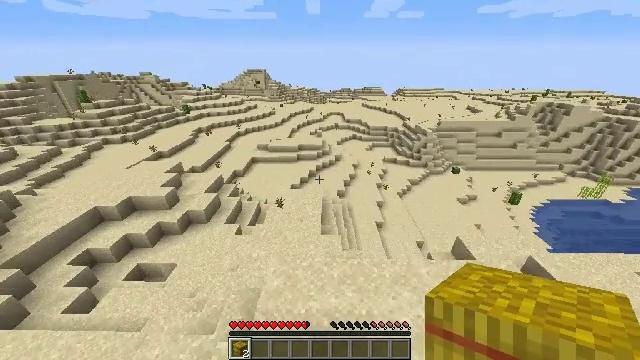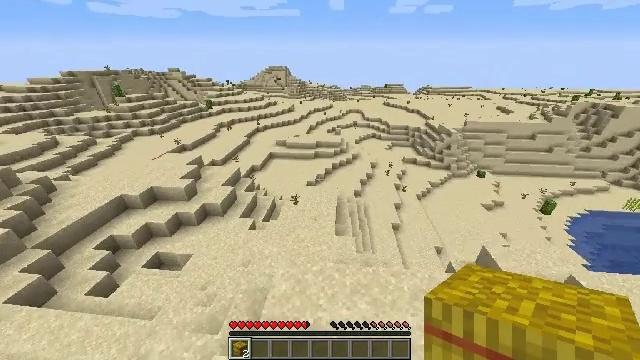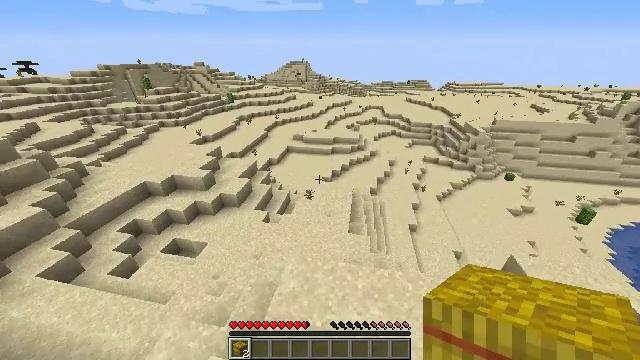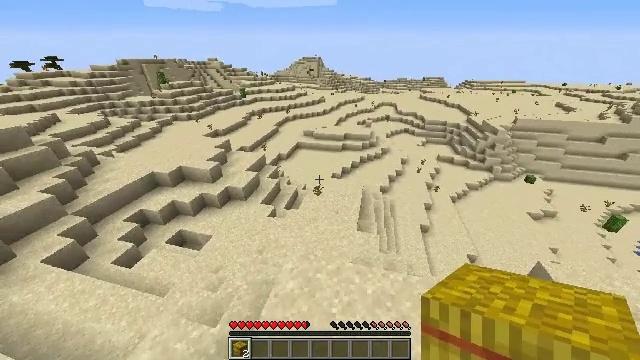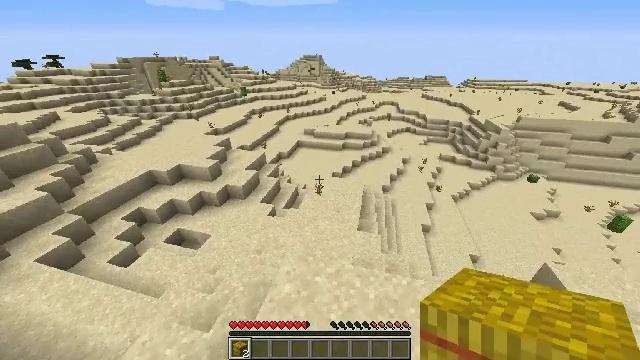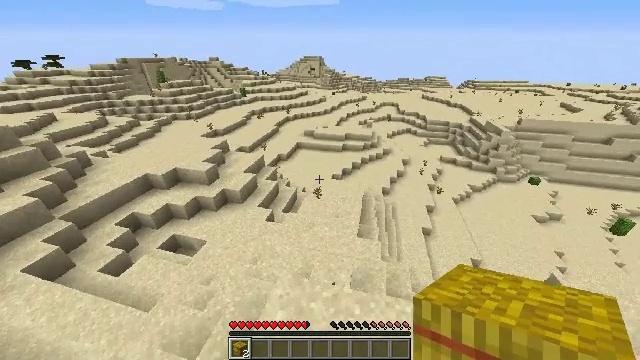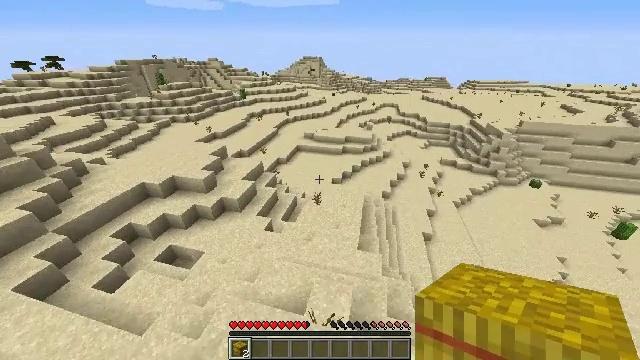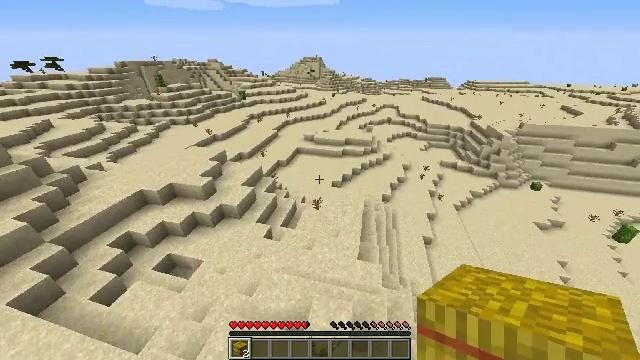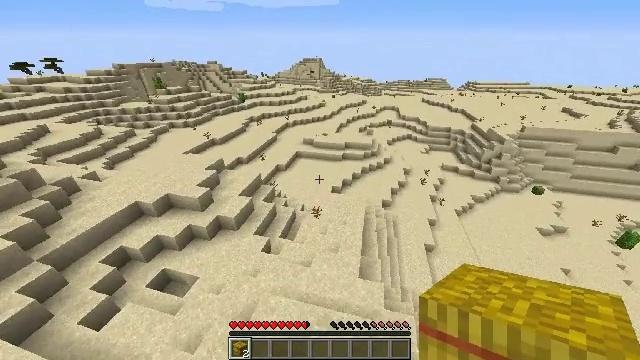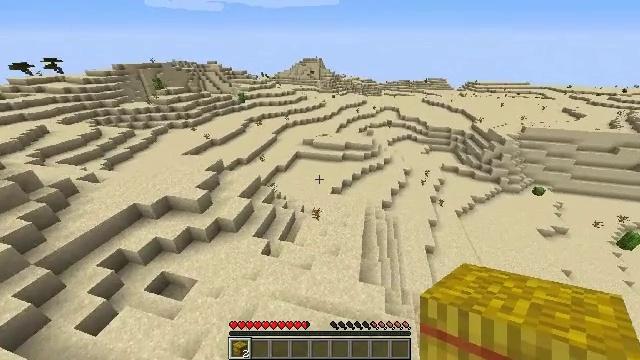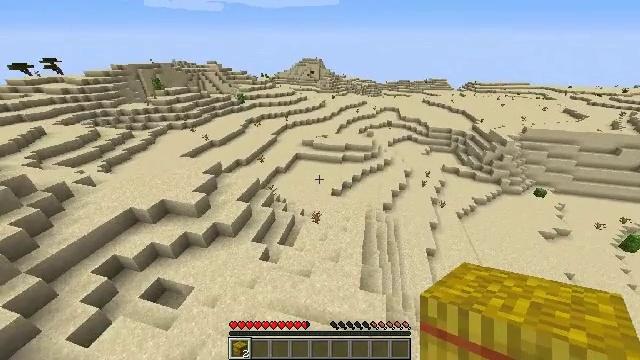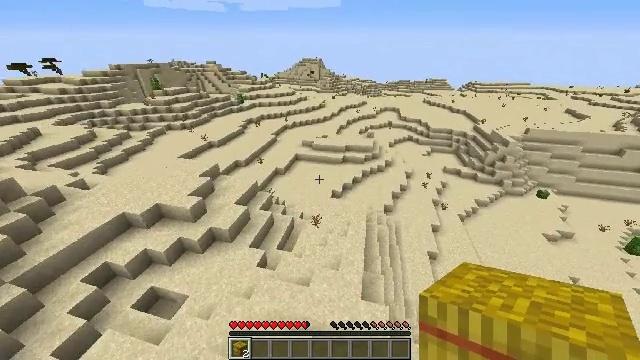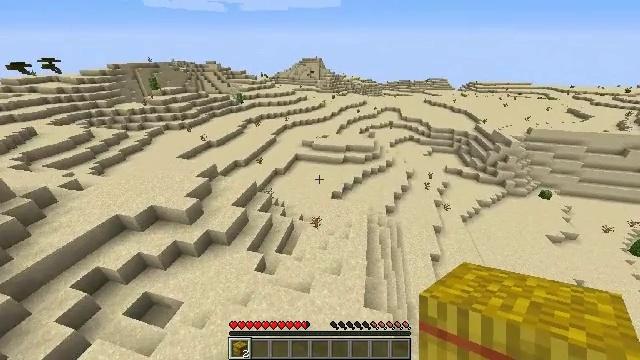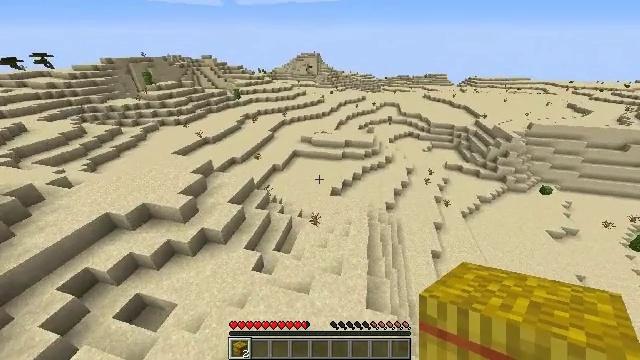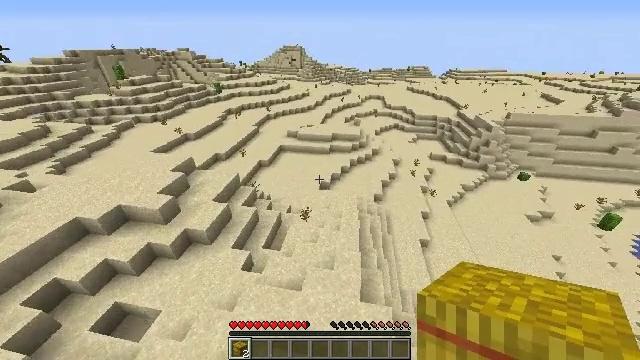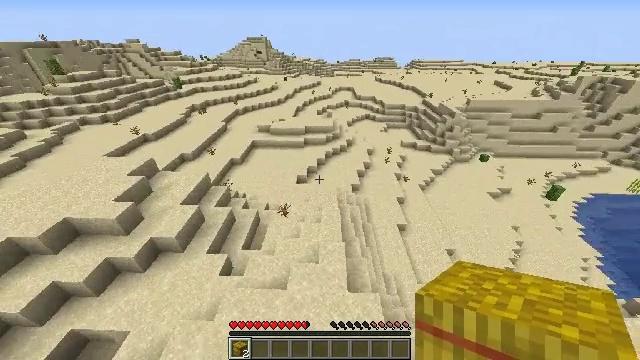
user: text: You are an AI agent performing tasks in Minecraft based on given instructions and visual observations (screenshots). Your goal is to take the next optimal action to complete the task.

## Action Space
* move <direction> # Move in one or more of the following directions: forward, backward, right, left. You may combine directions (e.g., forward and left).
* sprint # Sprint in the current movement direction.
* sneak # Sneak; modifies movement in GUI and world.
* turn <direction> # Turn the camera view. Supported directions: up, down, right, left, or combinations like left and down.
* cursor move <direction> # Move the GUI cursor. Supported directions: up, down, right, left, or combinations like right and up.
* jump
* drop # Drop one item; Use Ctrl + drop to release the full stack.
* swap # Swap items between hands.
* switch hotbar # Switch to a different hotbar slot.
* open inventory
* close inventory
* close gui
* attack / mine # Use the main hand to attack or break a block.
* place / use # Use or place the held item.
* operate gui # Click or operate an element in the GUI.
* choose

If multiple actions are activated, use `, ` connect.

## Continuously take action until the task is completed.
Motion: motion action
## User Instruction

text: Drop a hay block.
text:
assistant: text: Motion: move forward, sprint, turn left, jump
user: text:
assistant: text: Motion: move forward, sprint, turn left and down, jump
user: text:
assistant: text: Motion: move forward, sprint, turn left, jump
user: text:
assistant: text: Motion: move forward, sprint, jump
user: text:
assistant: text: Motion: move forward, sprint, jump
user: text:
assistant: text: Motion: move forward, sprint, jump
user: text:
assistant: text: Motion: move forward, sprint, jump
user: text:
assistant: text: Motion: move forward, sprint, jump
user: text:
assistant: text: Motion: move forward, sprint, jump
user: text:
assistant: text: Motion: move forward, sprint, jump
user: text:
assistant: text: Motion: move forward and move left, sprint, jump
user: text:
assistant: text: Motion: move forward and move left, sprint, jump
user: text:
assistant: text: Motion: move forward and move left, sprint, jump
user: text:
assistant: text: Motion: move forward and move left, sprint, turn right and down, jump
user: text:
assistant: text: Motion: move forward and move left, sprint, turn right and down, jump
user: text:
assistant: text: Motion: move forward and move left, sprint, turn right, jump
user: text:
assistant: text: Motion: move forward, sprint, turn right, jump
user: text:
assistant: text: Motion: move forward, sprint, turn right, jump
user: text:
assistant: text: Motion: move forward, sprint, turn right, jump
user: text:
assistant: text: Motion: move forward, sprint, turn right, jump
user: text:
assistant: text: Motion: move forward, sprint, turn right, jump
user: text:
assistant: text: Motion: move forward, sprint, turn right, jump
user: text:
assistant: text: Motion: move forward, sprint, turn right, jump
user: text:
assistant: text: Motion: move forward, sprint, turn right, jump
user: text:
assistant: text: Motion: move forward, sprint, turn right, jump
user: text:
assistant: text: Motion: move forward, sprint, turn right, jump
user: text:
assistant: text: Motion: move forward, sprint, turn right, jump
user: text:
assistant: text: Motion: move forward, sprint, jump
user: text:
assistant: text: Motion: move forward, sprint, jump
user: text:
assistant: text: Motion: move forward, sprint, jump